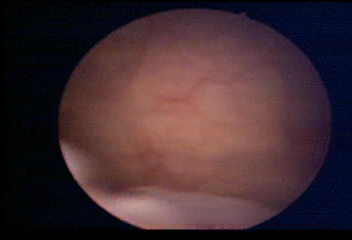
Modality: WLC
Class: Normal mucosa
Bladder cancer association: No